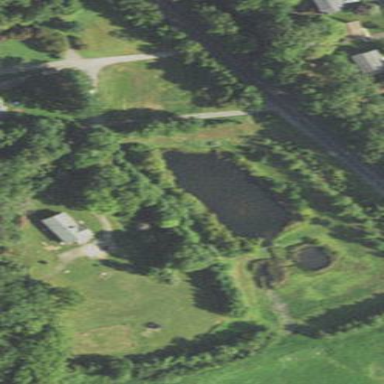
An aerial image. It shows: Pond with natural water.